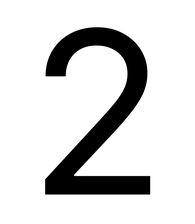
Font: Inter_Regular